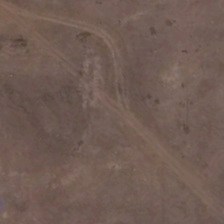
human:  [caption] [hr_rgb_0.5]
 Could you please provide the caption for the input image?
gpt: it is a piece of bareland .

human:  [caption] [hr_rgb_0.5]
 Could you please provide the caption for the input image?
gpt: it is a piece of bareland .

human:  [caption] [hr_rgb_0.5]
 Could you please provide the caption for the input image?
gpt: it is a piece of bareland .

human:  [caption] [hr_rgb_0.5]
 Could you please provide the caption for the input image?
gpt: it is a piece of bareland .

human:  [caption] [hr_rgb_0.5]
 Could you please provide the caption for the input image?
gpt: it is a piece of bareland .